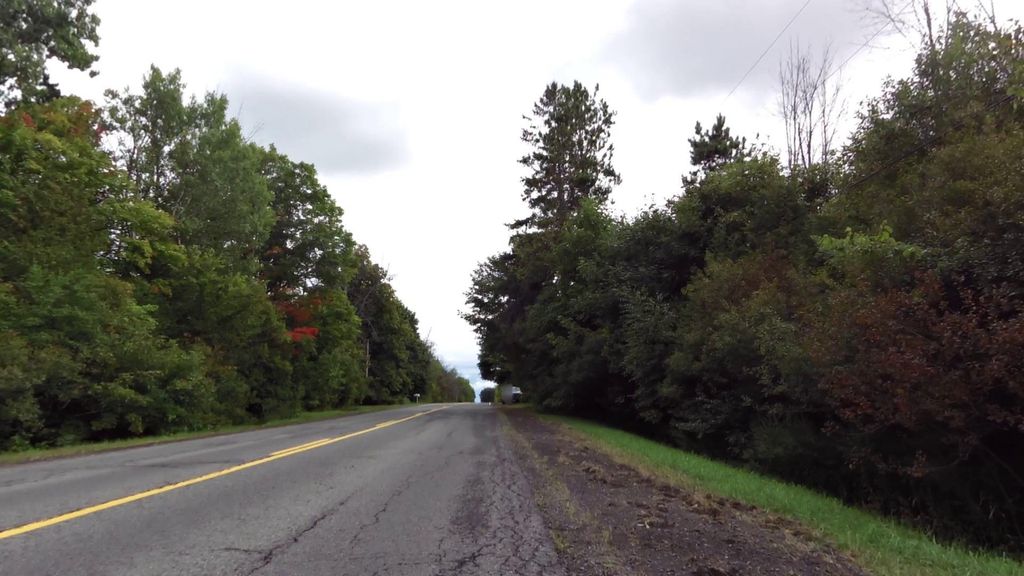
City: ottawa-gatineau